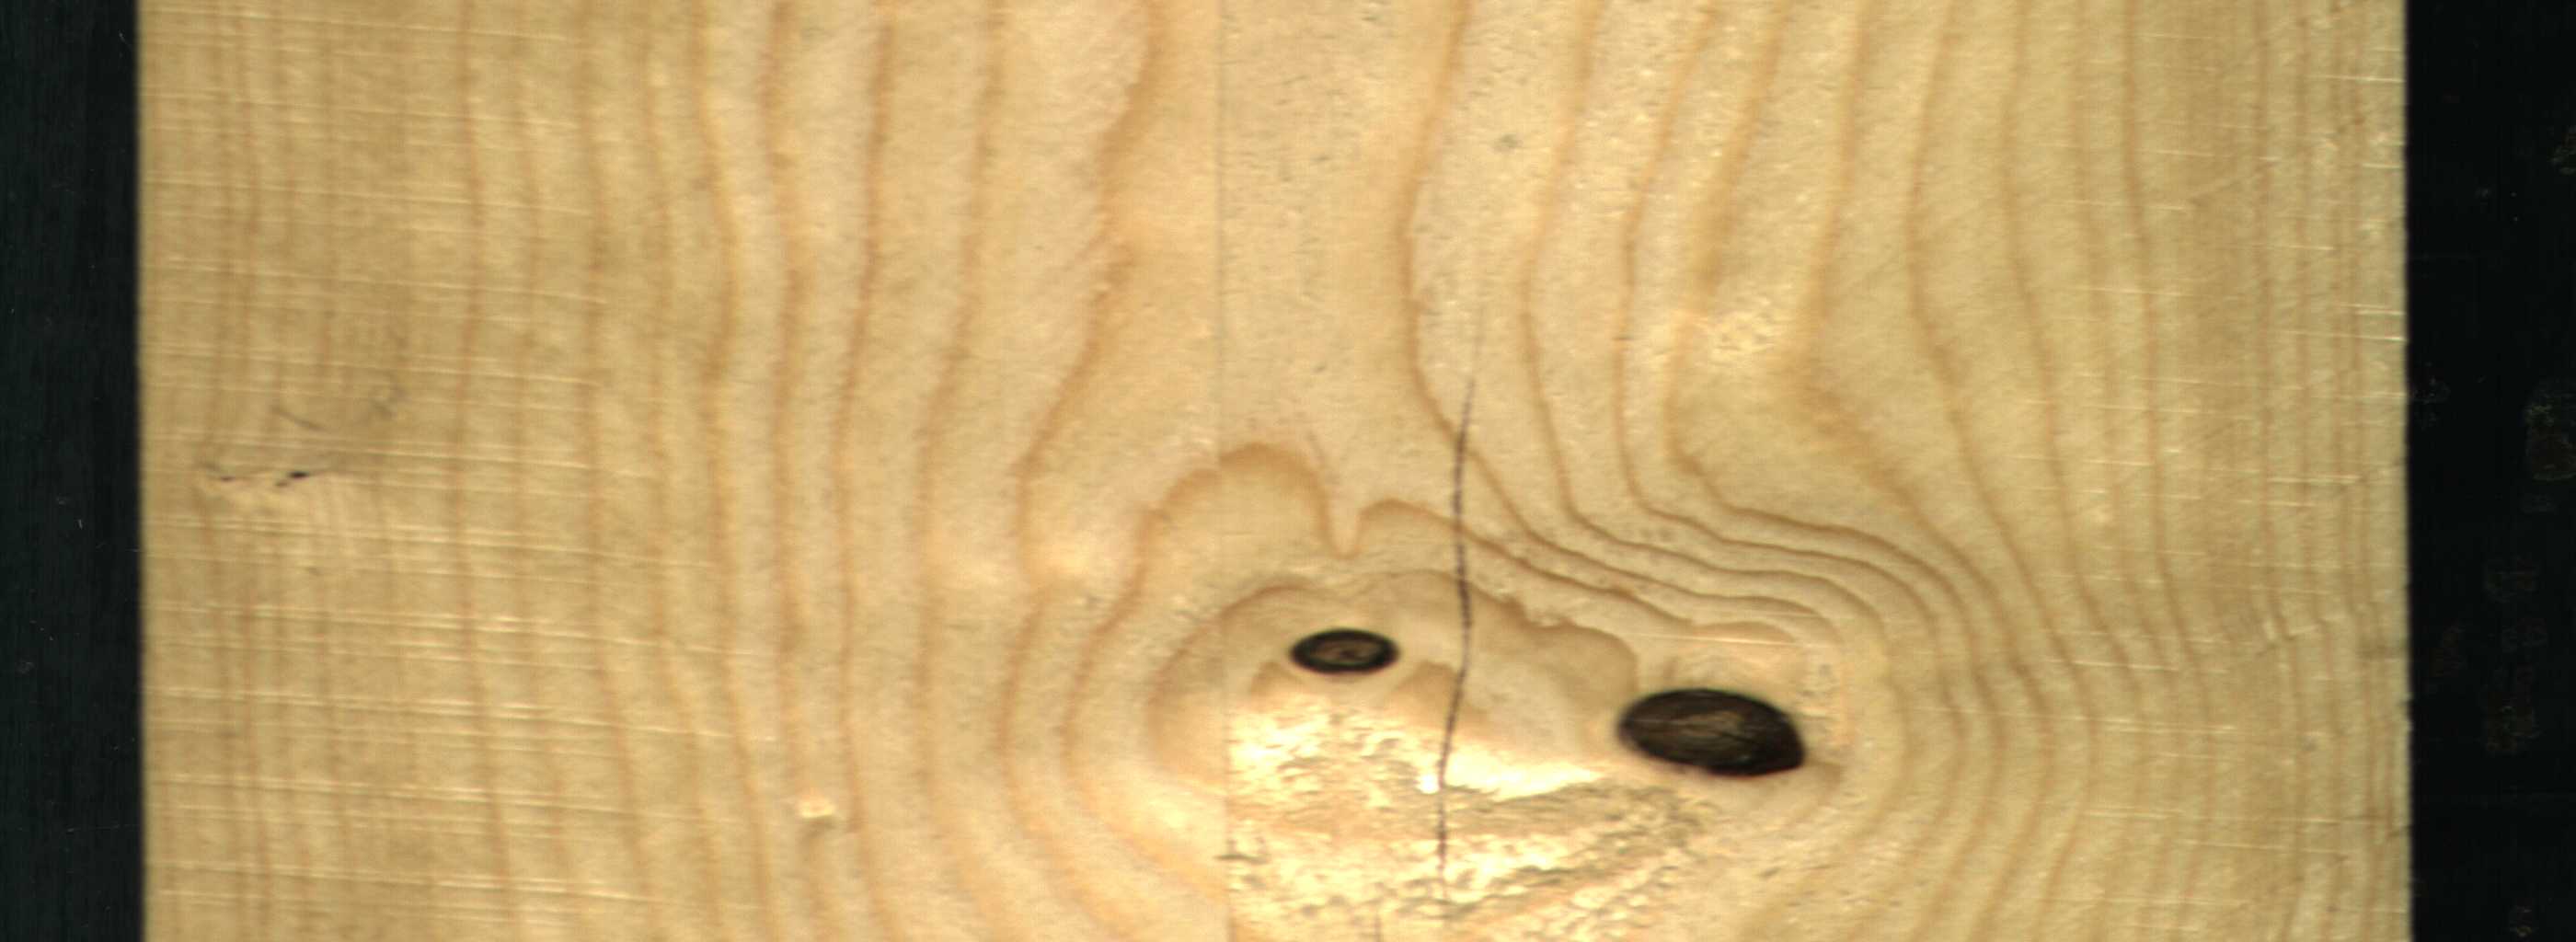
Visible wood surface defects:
Crack
Dead_Knot
Dead_Knot